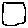
Label: square